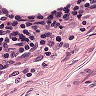
Metastatic tissue present: no